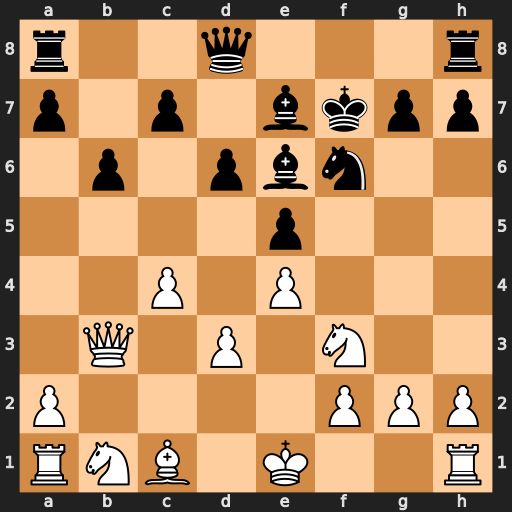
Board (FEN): r2q3r/p1p1bkpp/1p1pbn2/4p3/2P1P3/1Q1P1N2/P4PPP/RNB1K2R
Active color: w
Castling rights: KQ
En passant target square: -
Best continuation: Ng5+ Kg8 Nxe6